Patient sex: F
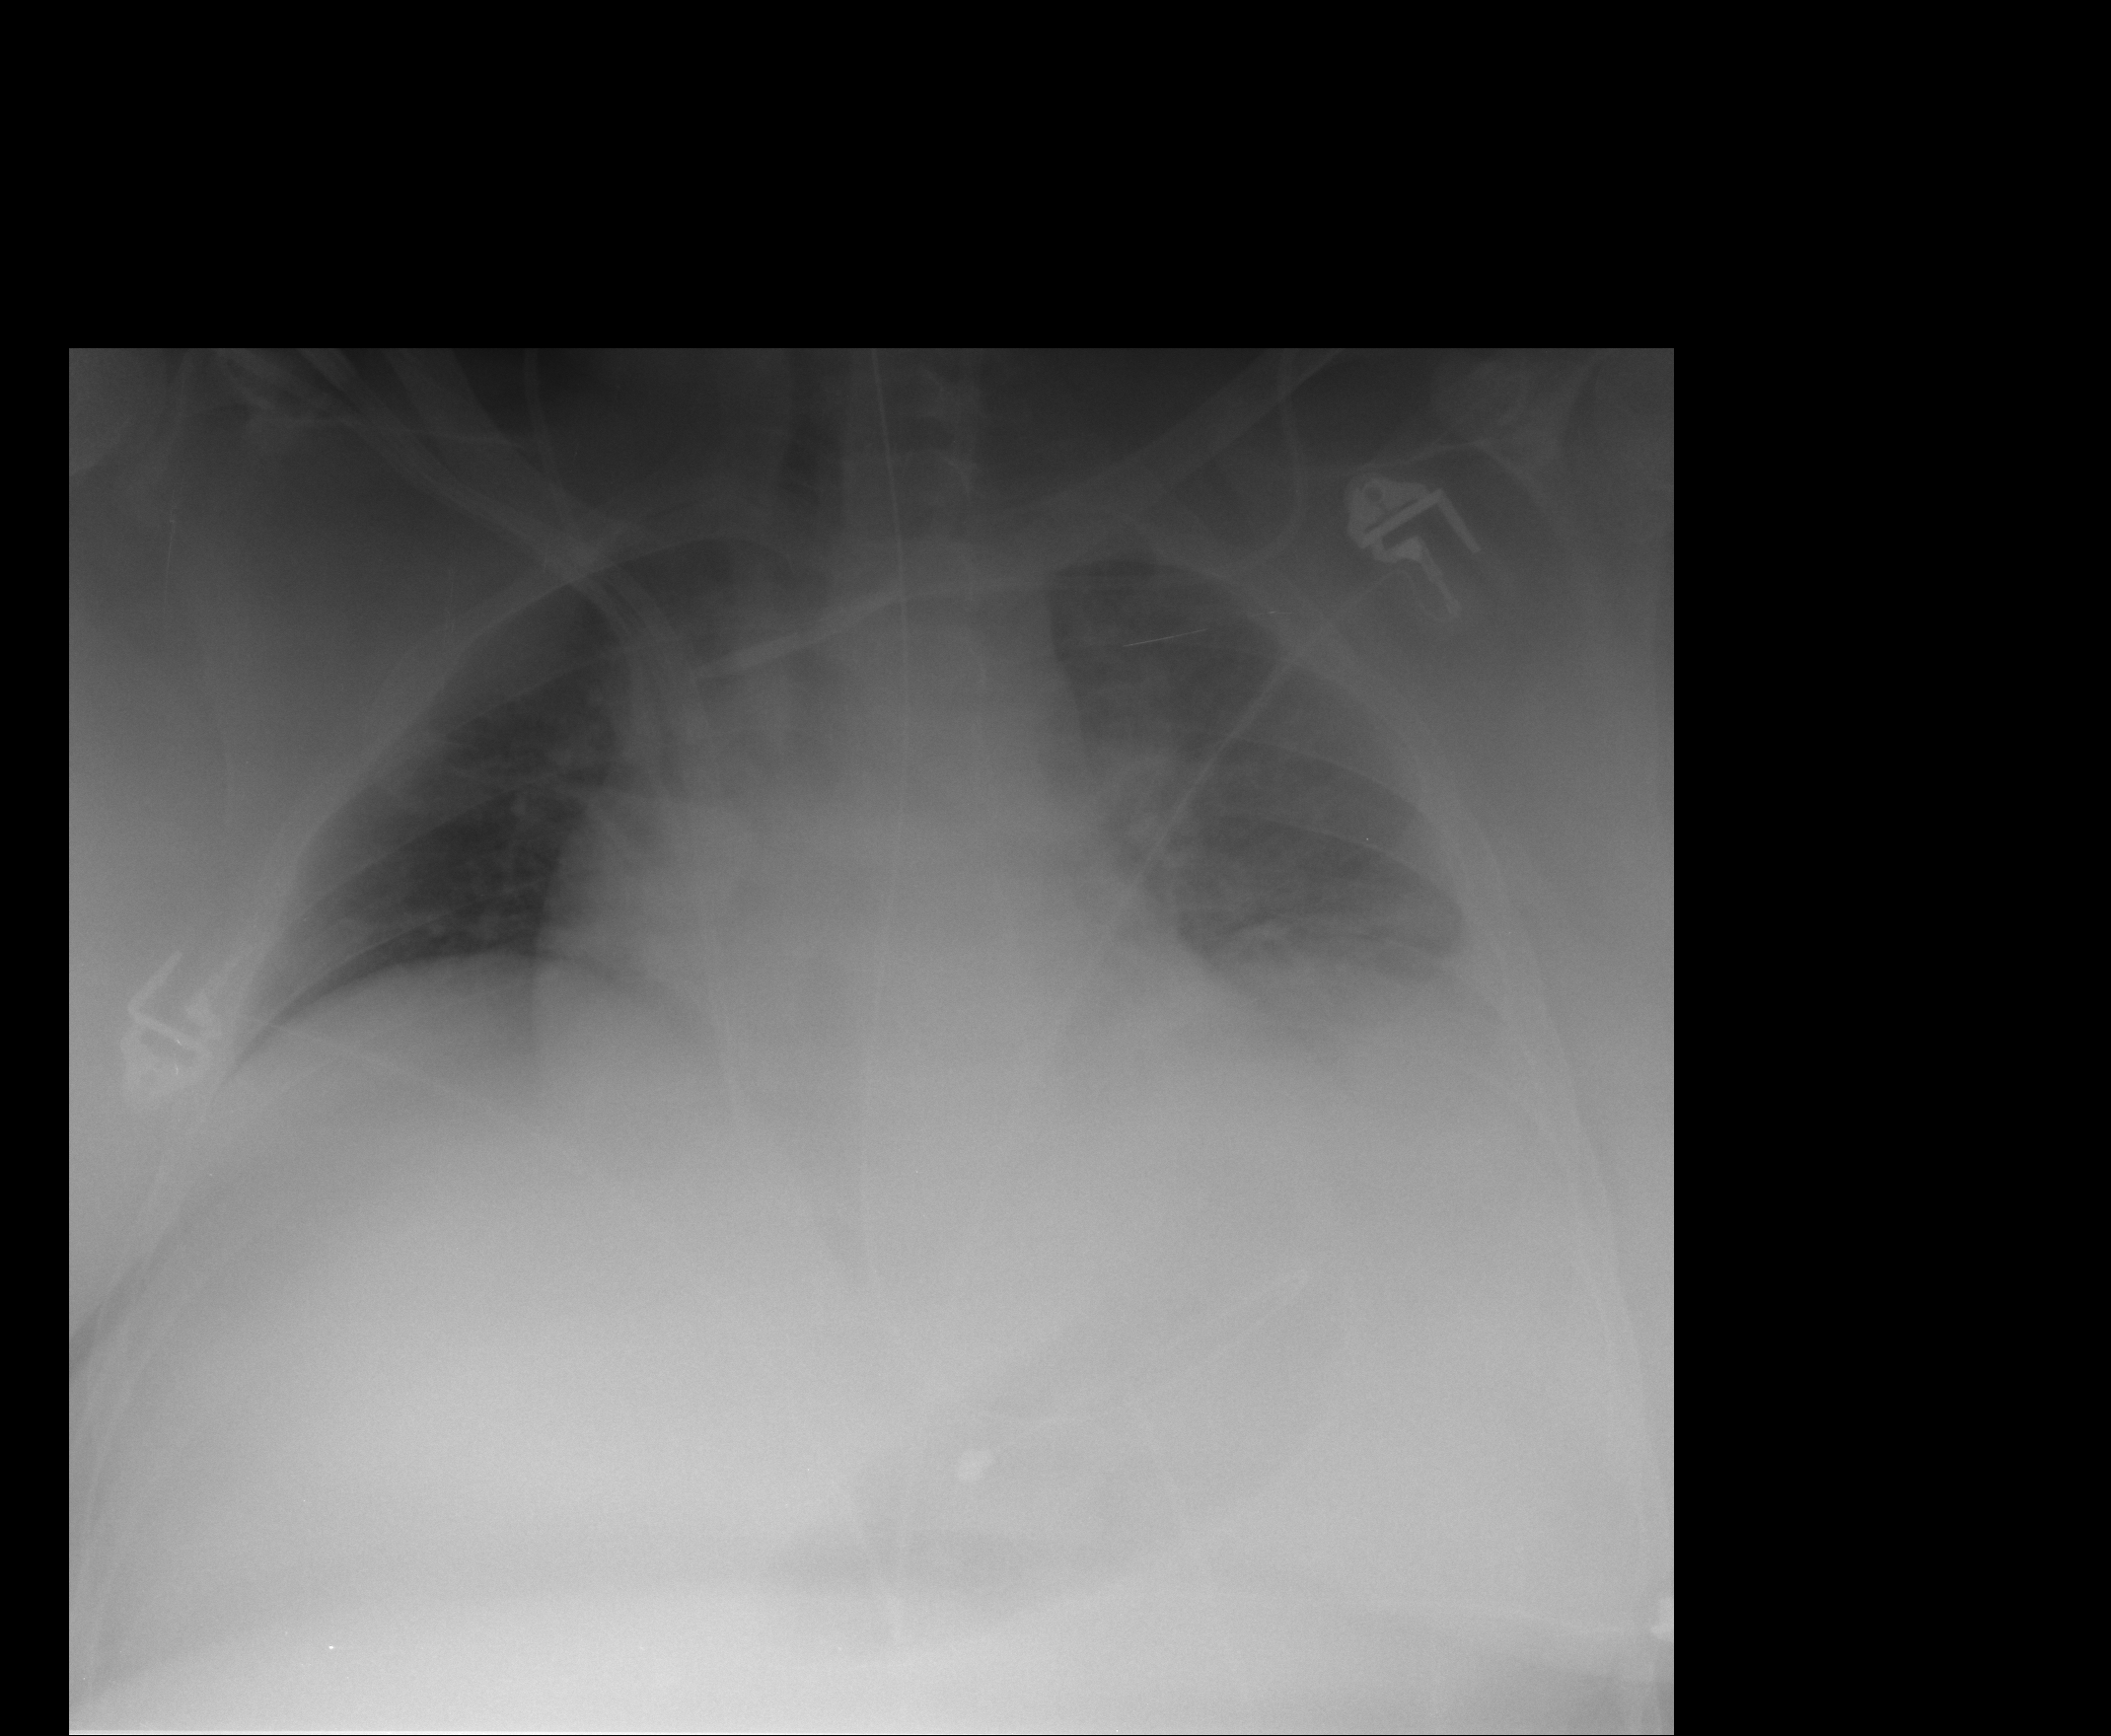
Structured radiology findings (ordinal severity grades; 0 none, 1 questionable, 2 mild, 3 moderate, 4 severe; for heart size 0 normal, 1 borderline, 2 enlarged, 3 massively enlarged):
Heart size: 0
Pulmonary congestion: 0
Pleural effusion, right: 0
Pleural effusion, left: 0
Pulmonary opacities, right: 0
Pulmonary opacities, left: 0
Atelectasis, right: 2
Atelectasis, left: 2